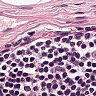
Metastatic tissue present: no